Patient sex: M
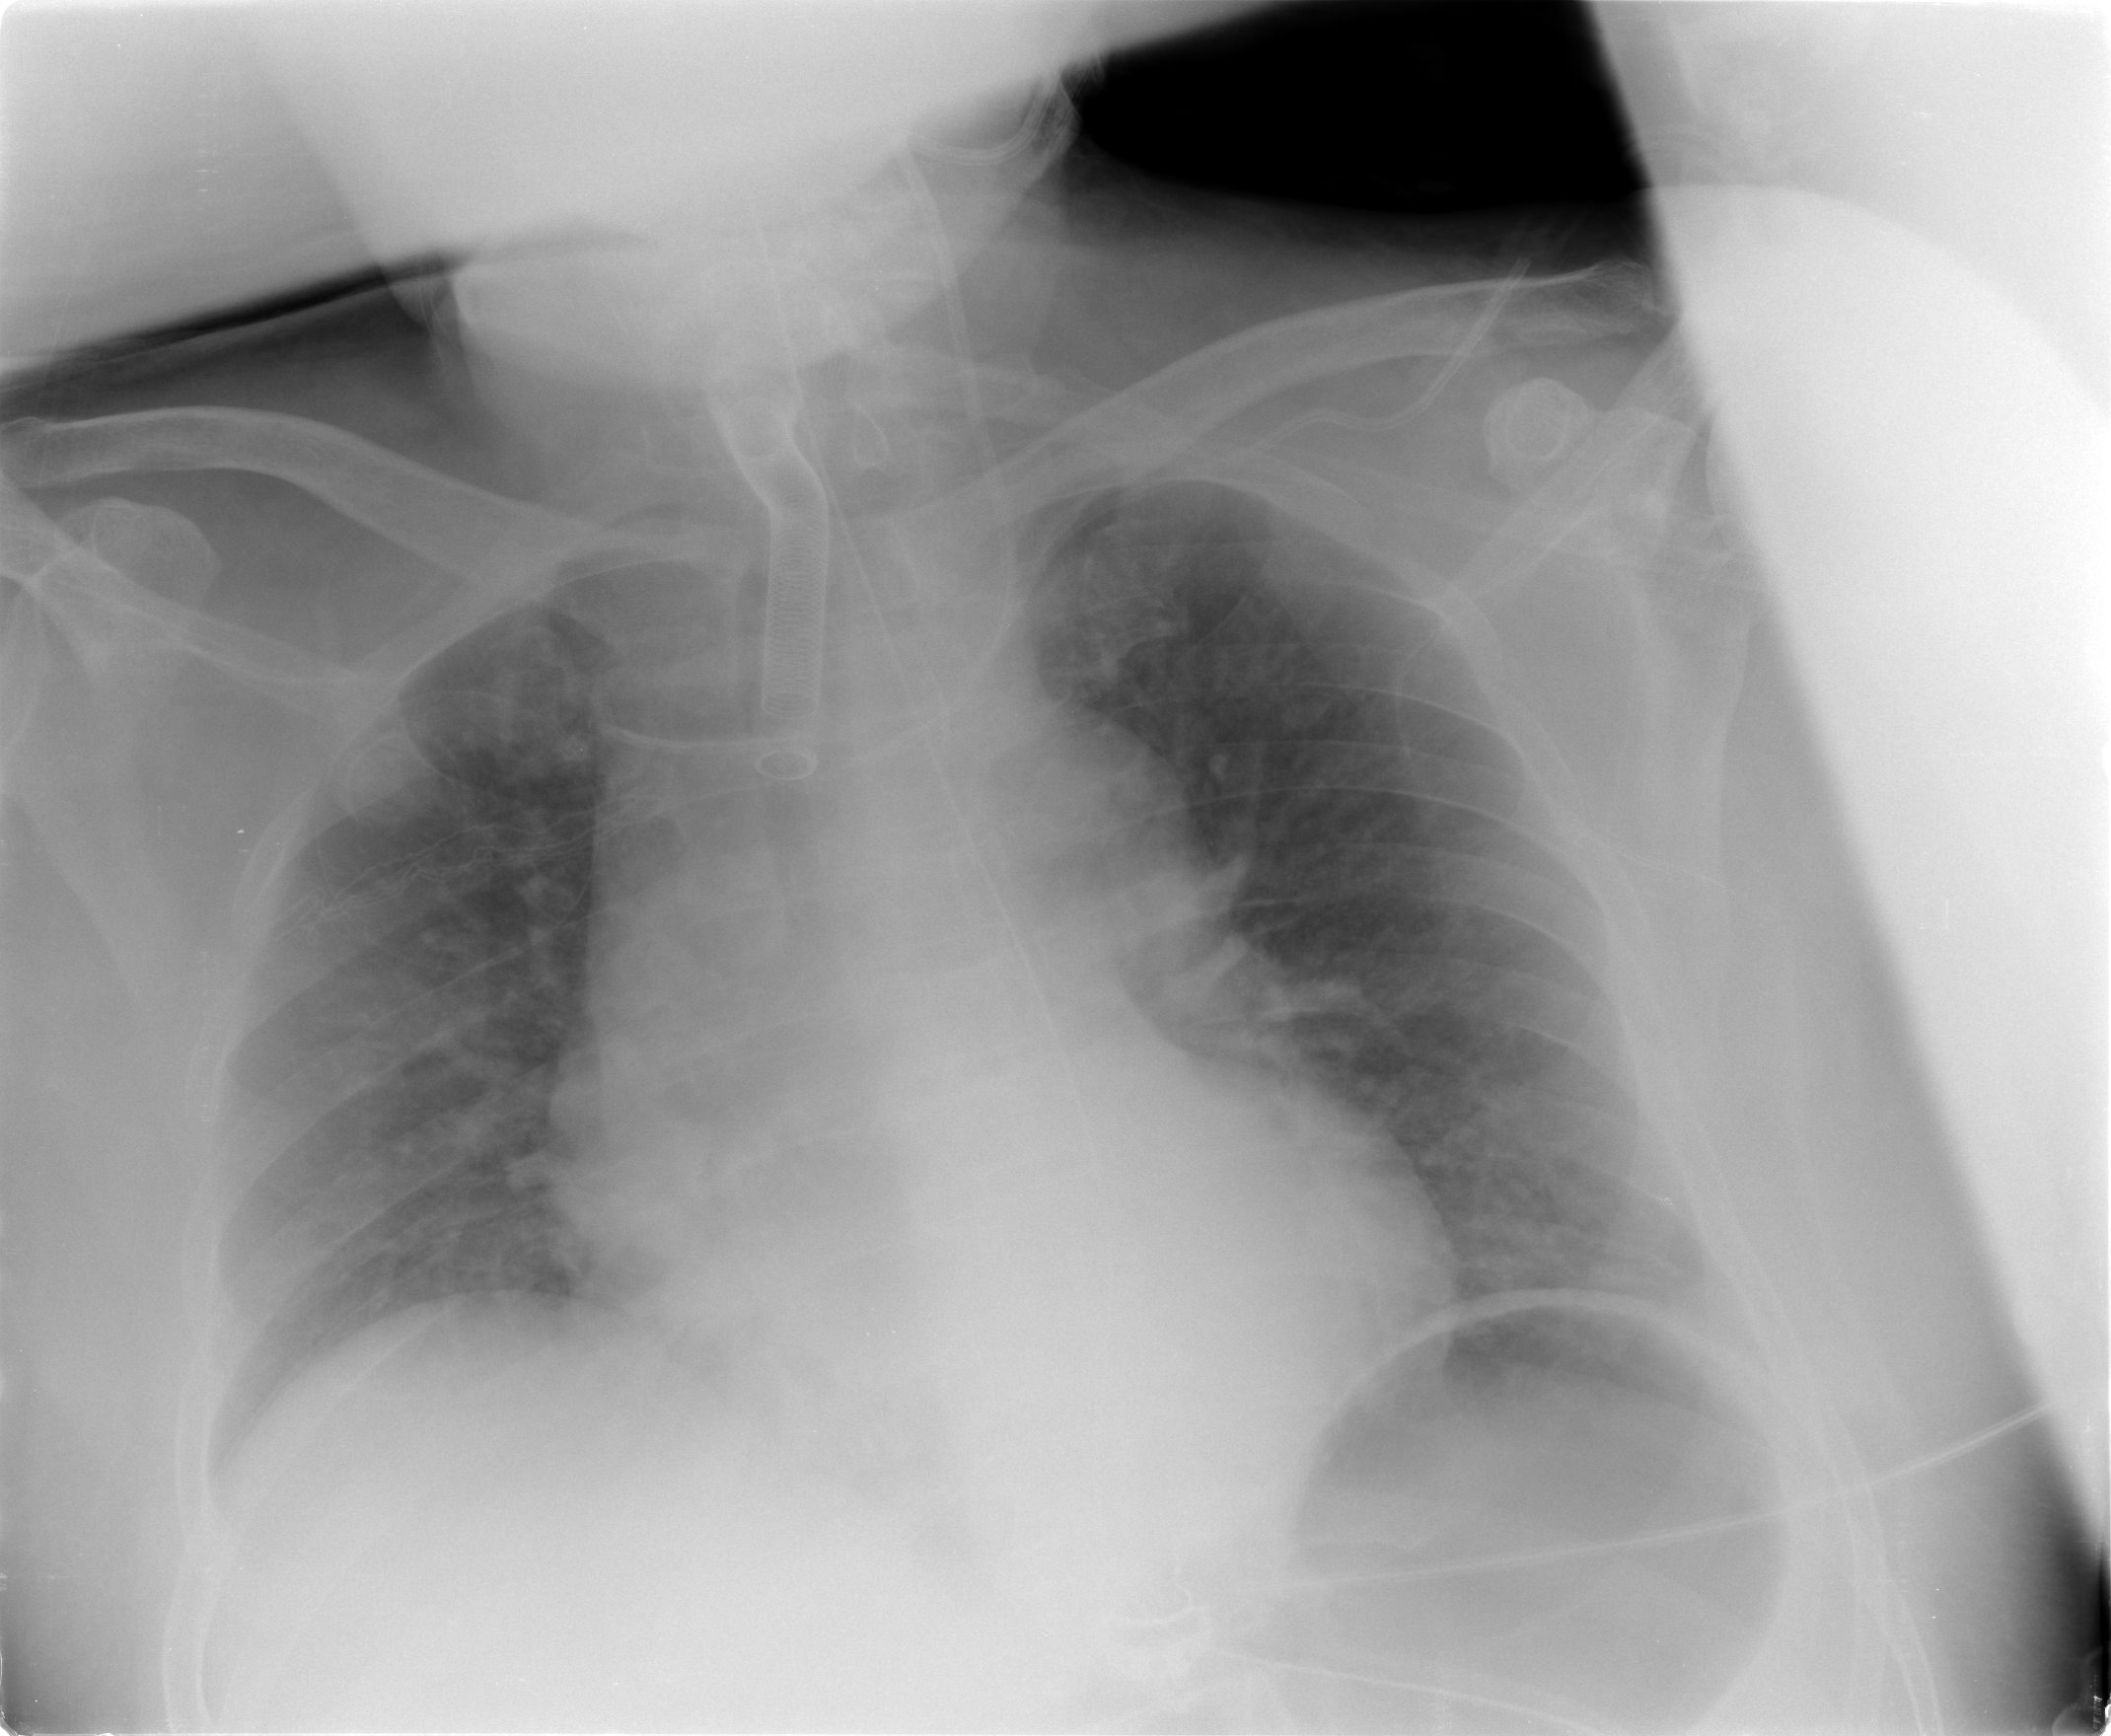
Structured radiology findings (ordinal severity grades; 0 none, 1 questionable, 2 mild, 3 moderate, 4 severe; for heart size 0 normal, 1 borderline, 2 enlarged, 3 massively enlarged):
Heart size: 2
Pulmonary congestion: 2
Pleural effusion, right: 0
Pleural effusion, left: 0
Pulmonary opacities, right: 0
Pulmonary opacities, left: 0
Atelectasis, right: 2
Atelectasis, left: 2